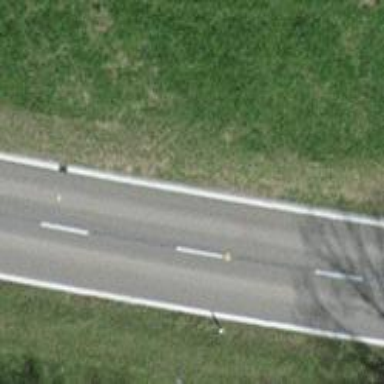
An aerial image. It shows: Secondary road with asphalt surface.